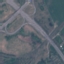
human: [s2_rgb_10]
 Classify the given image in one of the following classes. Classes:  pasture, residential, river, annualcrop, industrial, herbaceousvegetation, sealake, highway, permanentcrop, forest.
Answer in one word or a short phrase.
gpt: Highway